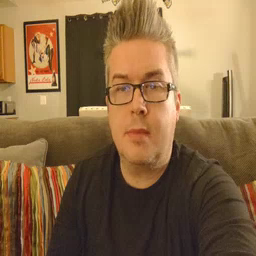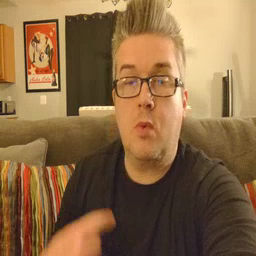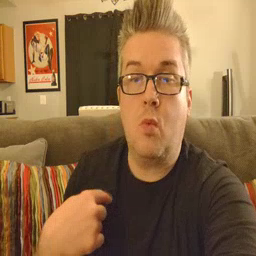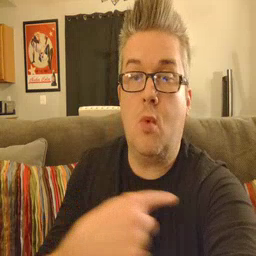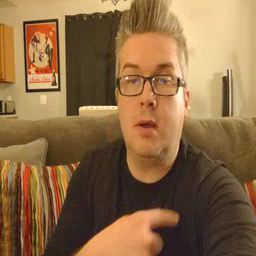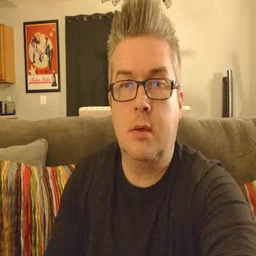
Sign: weus